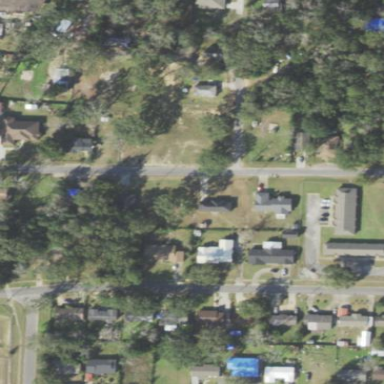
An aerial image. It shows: This residential area consists of single-family homes.